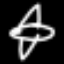
Label: airplane